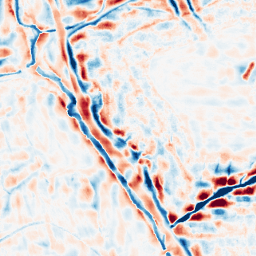
Category: wavelet
Decomposition family: wavelet_dwt
Decomposition parameters: wavelet: db4
level: 4
Upsampling method: sinc_blackman
Upsampling parameters: scale: 4
kernel_size: 8
Upsampling scale: 4